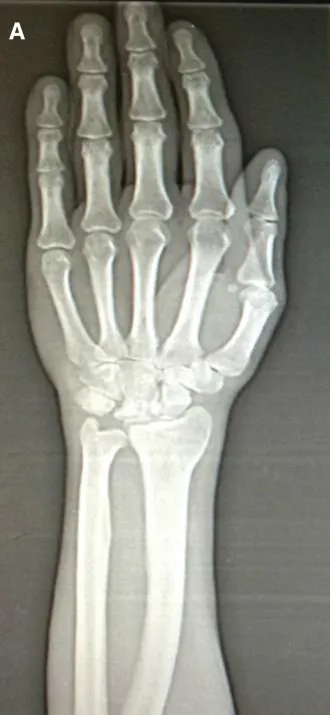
X-rays at second year of the operations showing the lunate to be in reduced position but has been collapsed (a and b).
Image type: radiology (x_ray)